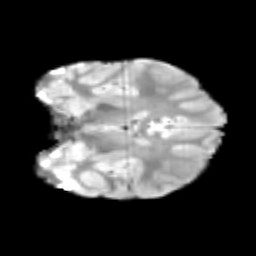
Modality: T2w
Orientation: coronal
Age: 12
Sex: male
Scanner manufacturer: siemens
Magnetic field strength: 3 T
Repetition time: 3.8 s
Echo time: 0.07 s